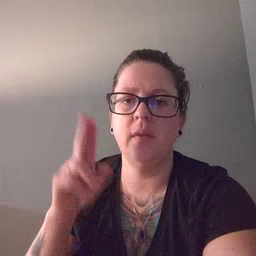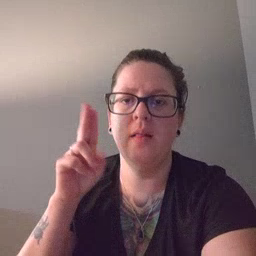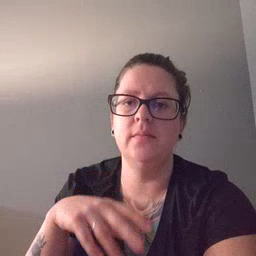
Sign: uncle